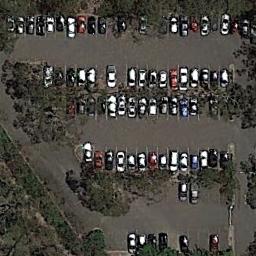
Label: parking_lot